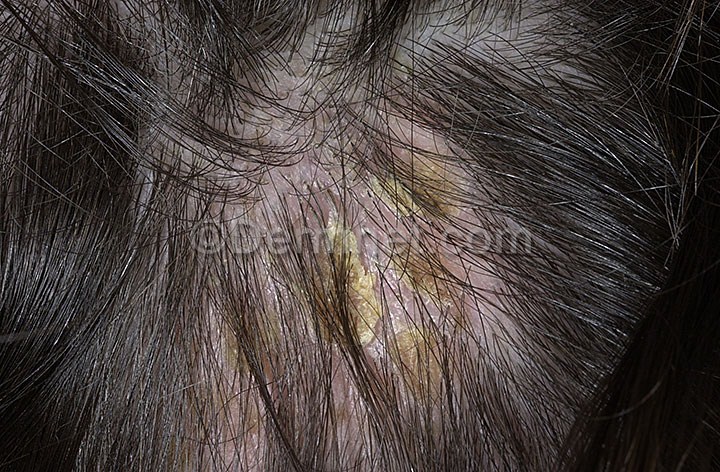
Disease: Psoriasis pictures Lichen Planus and related diseases